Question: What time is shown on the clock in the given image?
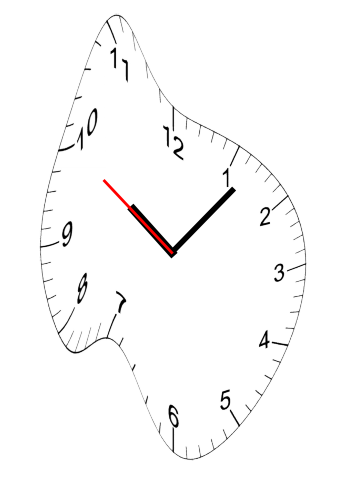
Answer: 10:06:50